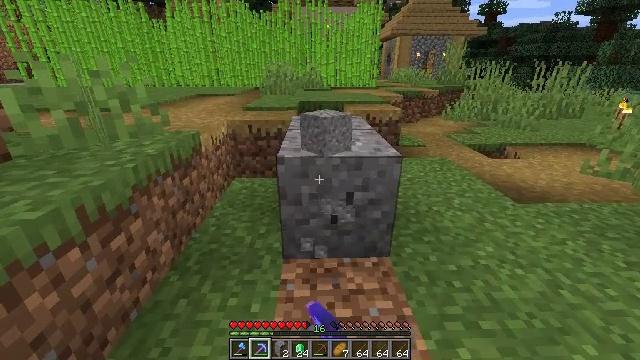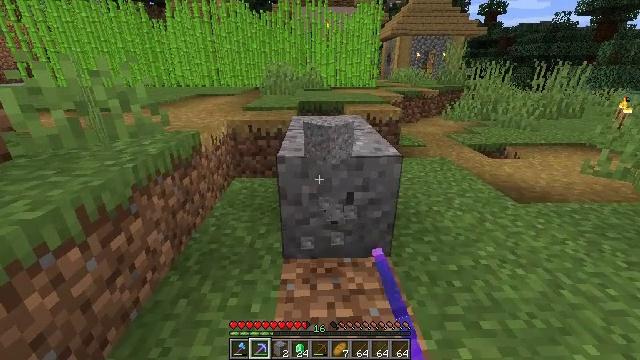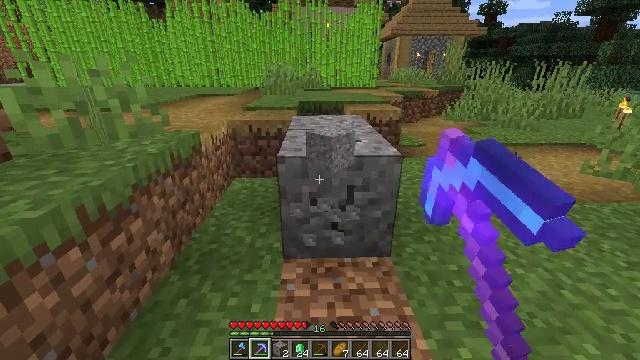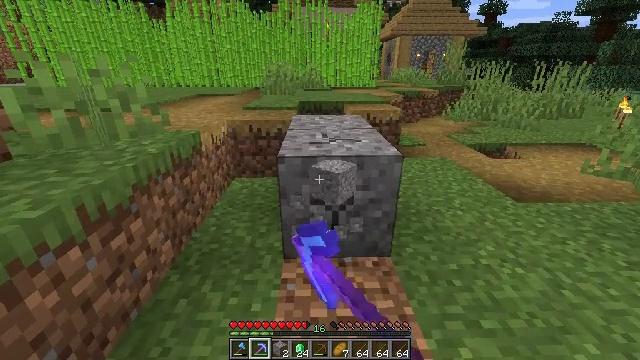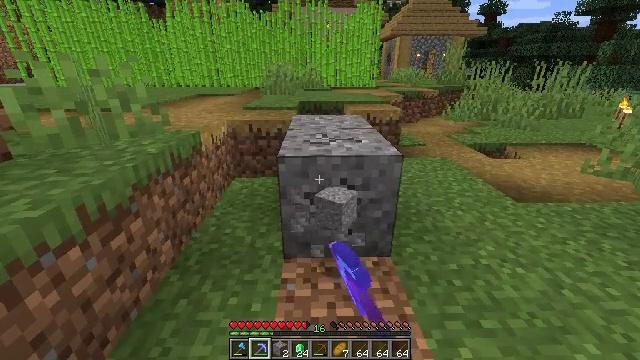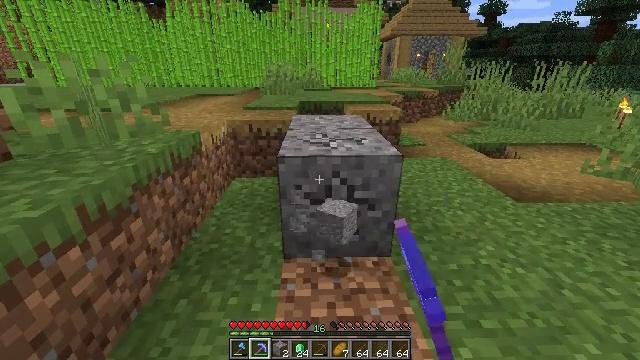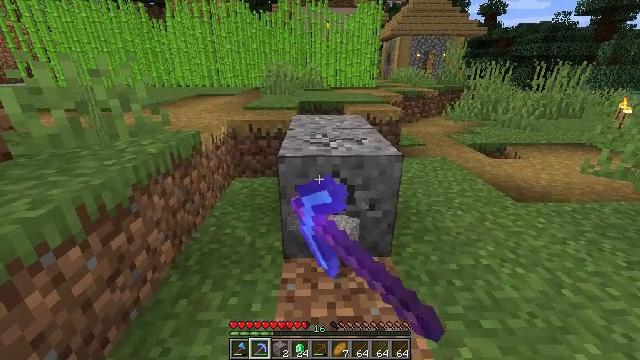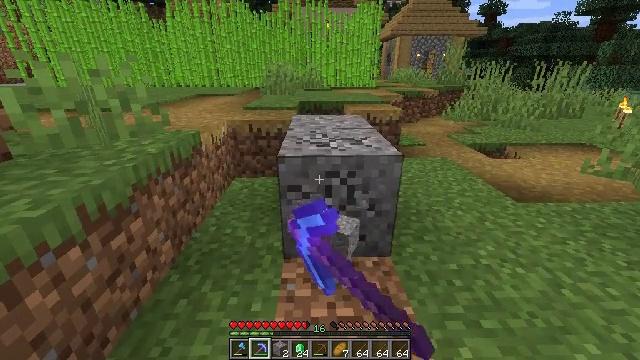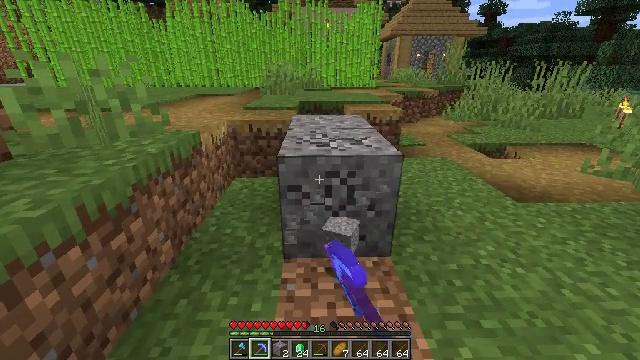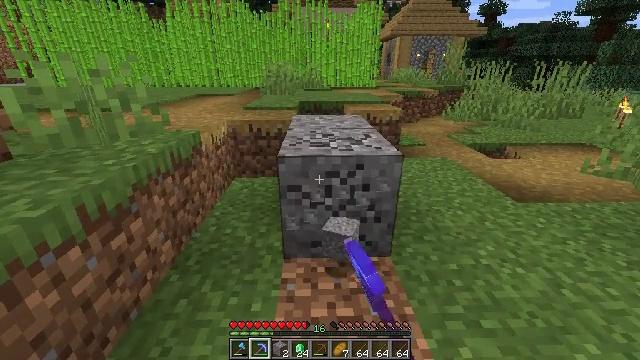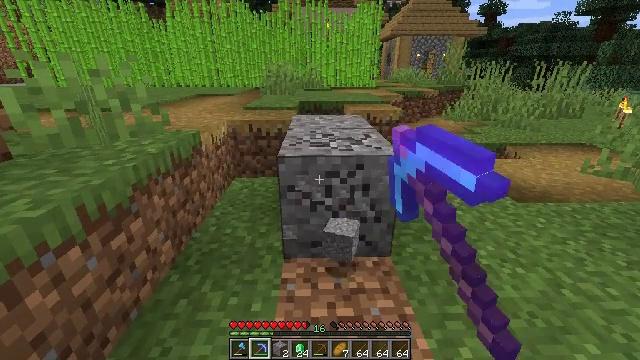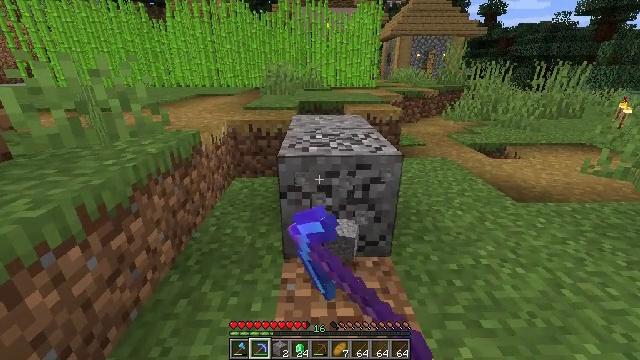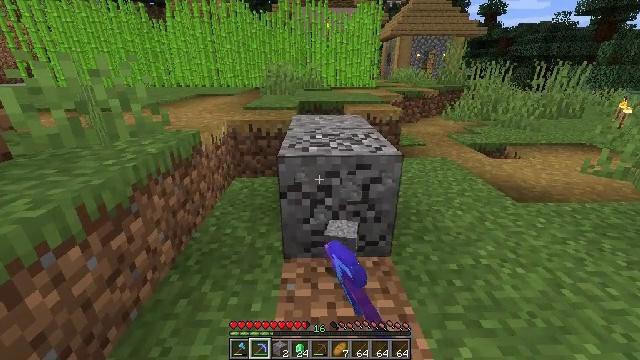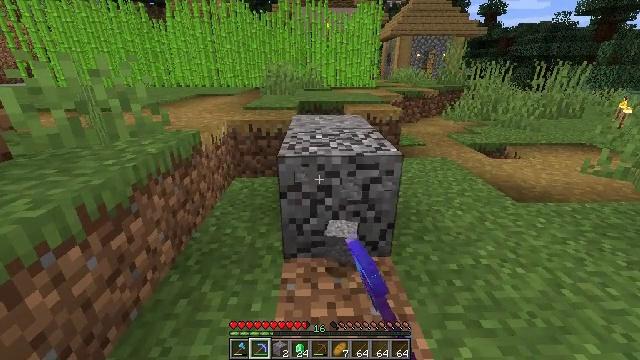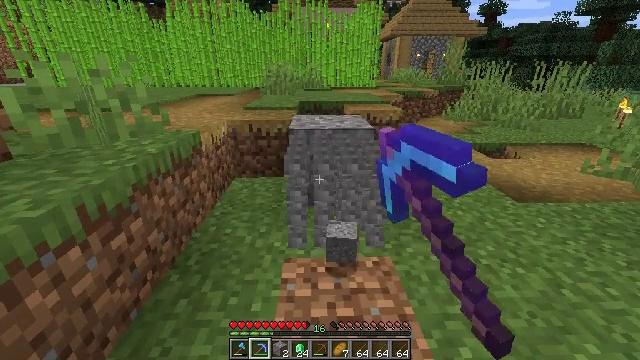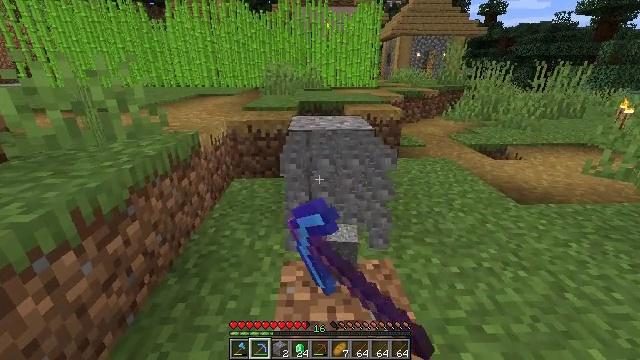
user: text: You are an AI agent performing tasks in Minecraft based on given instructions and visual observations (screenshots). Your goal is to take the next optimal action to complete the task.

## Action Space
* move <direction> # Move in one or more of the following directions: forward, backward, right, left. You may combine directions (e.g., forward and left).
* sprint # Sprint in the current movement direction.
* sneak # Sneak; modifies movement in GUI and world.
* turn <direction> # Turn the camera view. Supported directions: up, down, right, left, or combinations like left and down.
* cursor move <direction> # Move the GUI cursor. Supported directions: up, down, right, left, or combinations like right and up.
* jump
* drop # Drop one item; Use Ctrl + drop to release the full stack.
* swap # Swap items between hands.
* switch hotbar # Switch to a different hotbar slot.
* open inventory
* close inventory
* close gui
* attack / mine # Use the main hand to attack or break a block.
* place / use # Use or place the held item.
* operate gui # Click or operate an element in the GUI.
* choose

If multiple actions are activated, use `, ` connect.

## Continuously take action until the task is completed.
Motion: motion action
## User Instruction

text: Shovel up some gravel.
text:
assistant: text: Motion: attack / mine
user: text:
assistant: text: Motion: attack / mine
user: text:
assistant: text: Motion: attack / mine
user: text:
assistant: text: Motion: attack / mine
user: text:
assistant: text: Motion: attack / mine
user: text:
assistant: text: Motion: attack / mine
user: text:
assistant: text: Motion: attack / mine
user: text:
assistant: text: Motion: attack / mine
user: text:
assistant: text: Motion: attack / mine
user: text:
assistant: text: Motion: attack / mine
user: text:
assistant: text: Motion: attack / mine
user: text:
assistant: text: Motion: attack / mine
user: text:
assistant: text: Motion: attack / mine
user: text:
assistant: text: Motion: attack / mine
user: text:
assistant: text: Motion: move forward, attack / mine
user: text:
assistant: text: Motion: move forward, attack / mine
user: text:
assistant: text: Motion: move forward, attack / mine
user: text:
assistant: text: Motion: move forward, attack / mine
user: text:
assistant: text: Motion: attack / mine
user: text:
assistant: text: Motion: attack / mine
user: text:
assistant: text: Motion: attack / mine
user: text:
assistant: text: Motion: attack / mine
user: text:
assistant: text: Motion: attack / mine
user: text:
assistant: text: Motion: attack / mine
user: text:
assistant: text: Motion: attack / mine
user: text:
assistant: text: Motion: attack / mine
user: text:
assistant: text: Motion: attack / mine
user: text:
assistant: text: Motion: attack / mine
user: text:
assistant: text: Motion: attack / mine
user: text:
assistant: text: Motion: attack / mine